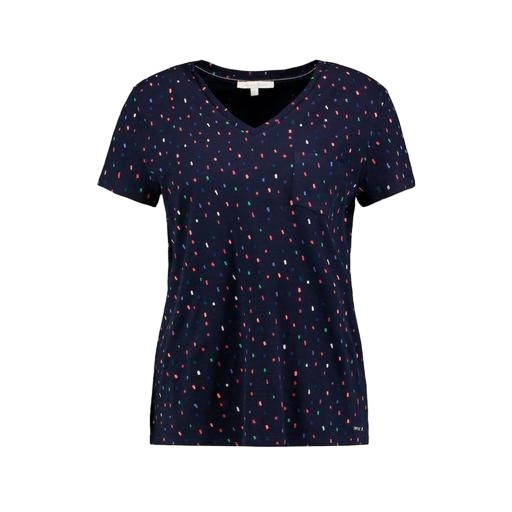
blue plus size printed t-shirt only macy, multicolor dp curve navy tee, blue navy red cherry print tee, white background